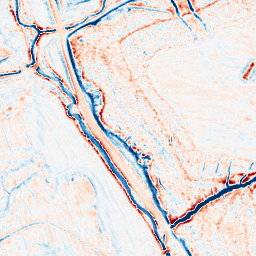
Category: edge_preserving
Decomposition family: anisotropic_diffusion
Decomposition parameters: iterations: 20
kappa: 30
gamma: 0.15
Upsampling method: sinc_blackman
Upsampling parameters: scale: 2
kernel_size: 8
Upsampling scale: 2